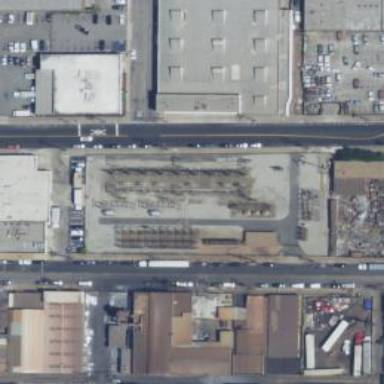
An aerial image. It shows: Outdoor power substation surrounded by fence. The substation operates at the distribution level.